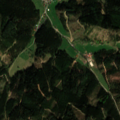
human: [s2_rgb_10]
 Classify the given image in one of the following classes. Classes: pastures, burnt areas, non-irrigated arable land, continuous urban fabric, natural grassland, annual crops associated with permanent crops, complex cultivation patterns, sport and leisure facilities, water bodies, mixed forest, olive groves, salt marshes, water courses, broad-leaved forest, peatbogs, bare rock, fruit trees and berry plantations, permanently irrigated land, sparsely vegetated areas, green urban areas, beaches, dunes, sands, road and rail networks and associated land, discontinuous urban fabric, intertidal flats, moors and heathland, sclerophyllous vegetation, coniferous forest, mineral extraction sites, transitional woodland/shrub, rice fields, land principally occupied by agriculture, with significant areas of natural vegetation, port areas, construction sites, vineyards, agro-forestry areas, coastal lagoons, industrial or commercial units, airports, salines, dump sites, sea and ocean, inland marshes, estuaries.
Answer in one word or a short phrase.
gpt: land principally occupied by agriculture, with significant areas of natural vegetation, coniferous forest, mixed forest